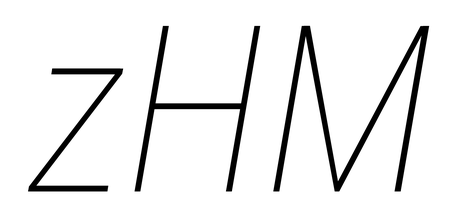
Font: Roboto-Italic_Condensed_Thin_Italic